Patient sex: M
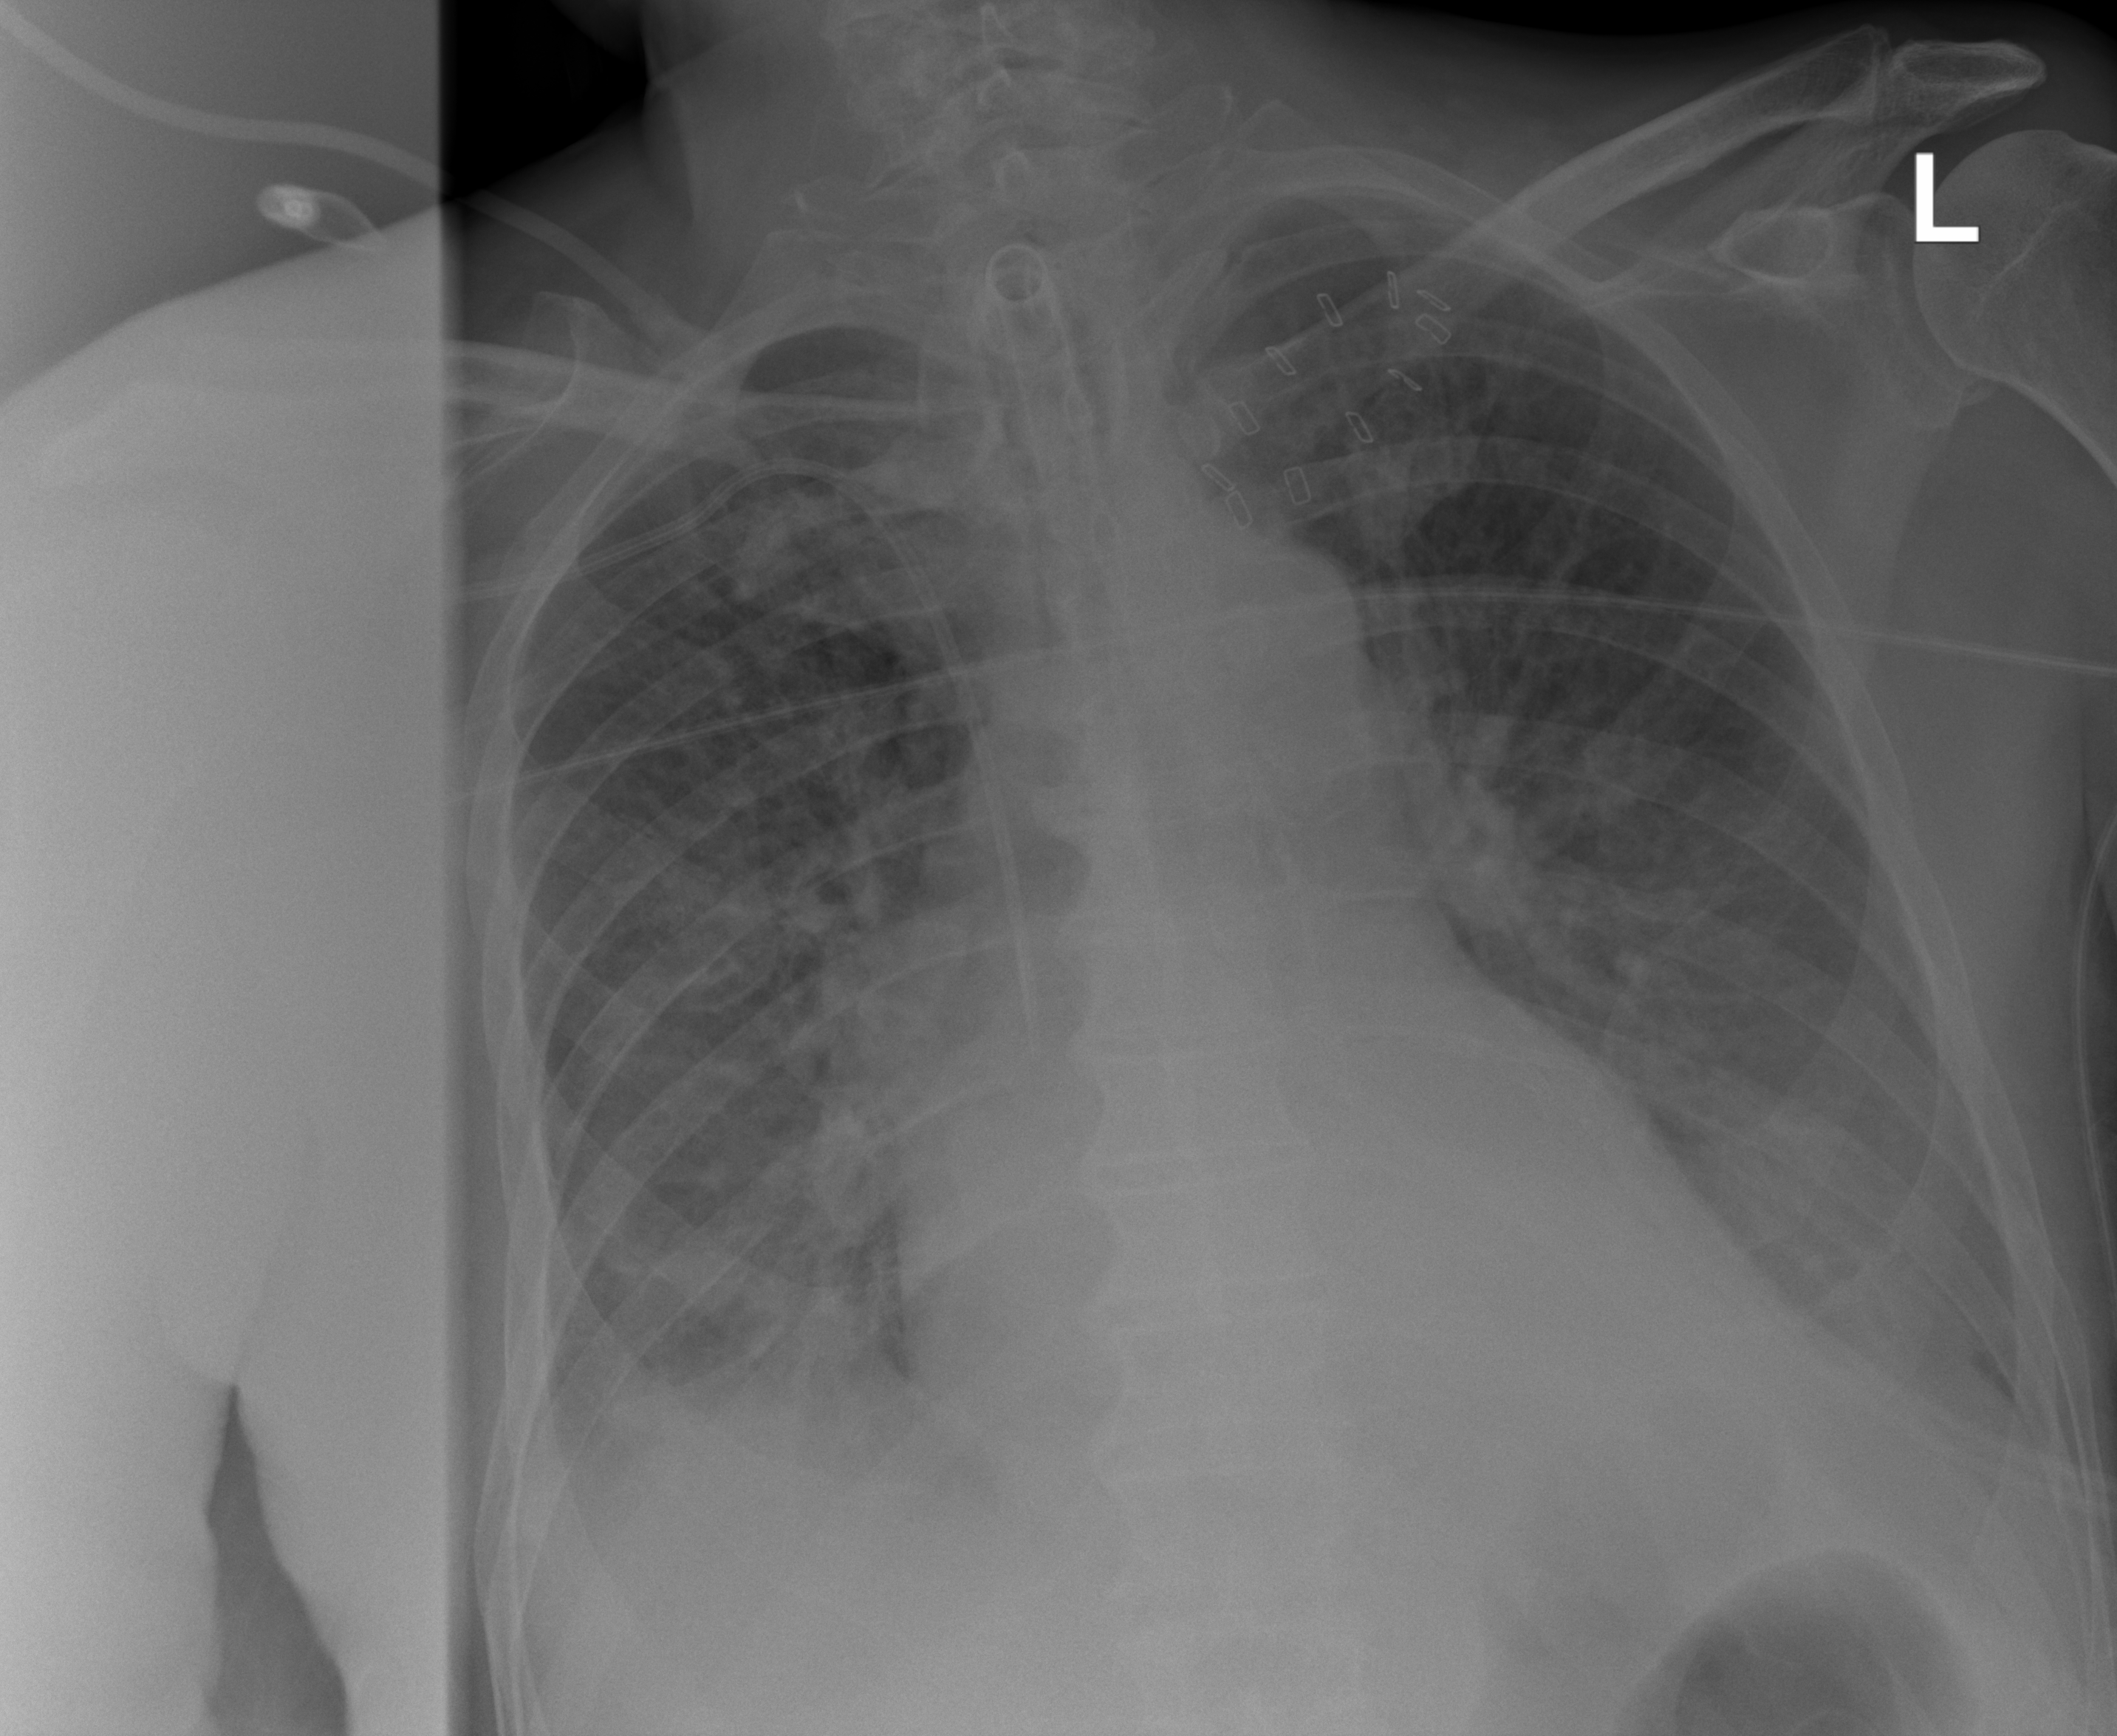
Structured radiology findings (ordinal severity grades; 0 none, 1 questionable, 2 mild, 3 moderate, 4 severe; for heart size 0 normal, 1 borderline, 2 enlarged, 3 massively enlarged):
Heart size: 0
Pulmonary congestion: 2
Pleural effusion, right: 2
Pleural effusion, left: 3
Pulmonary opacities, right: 0
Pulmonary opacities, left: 0
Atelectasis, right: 1
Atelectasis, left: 2